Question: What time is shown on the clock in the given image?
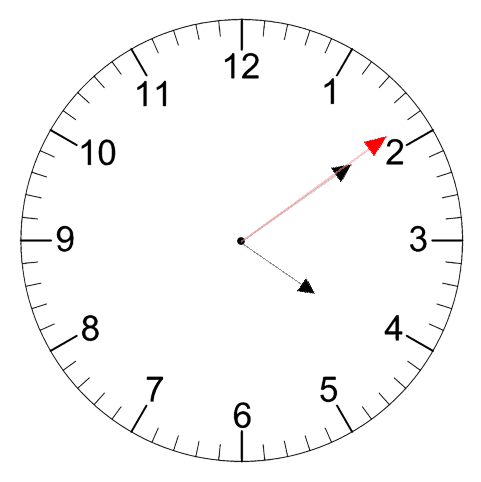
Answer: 04:09:09